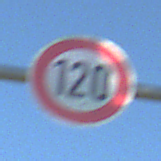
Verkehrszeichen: Geschwindigkeit120
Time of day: MorningAfternoon
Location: Outdoor (Nature)
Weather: Clear
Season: Autumn
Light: Natural